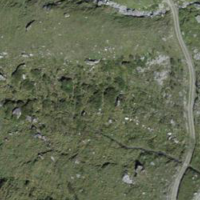
EUNIS habitat code: 26
Species observed at this site:
Saxifraga aizoides